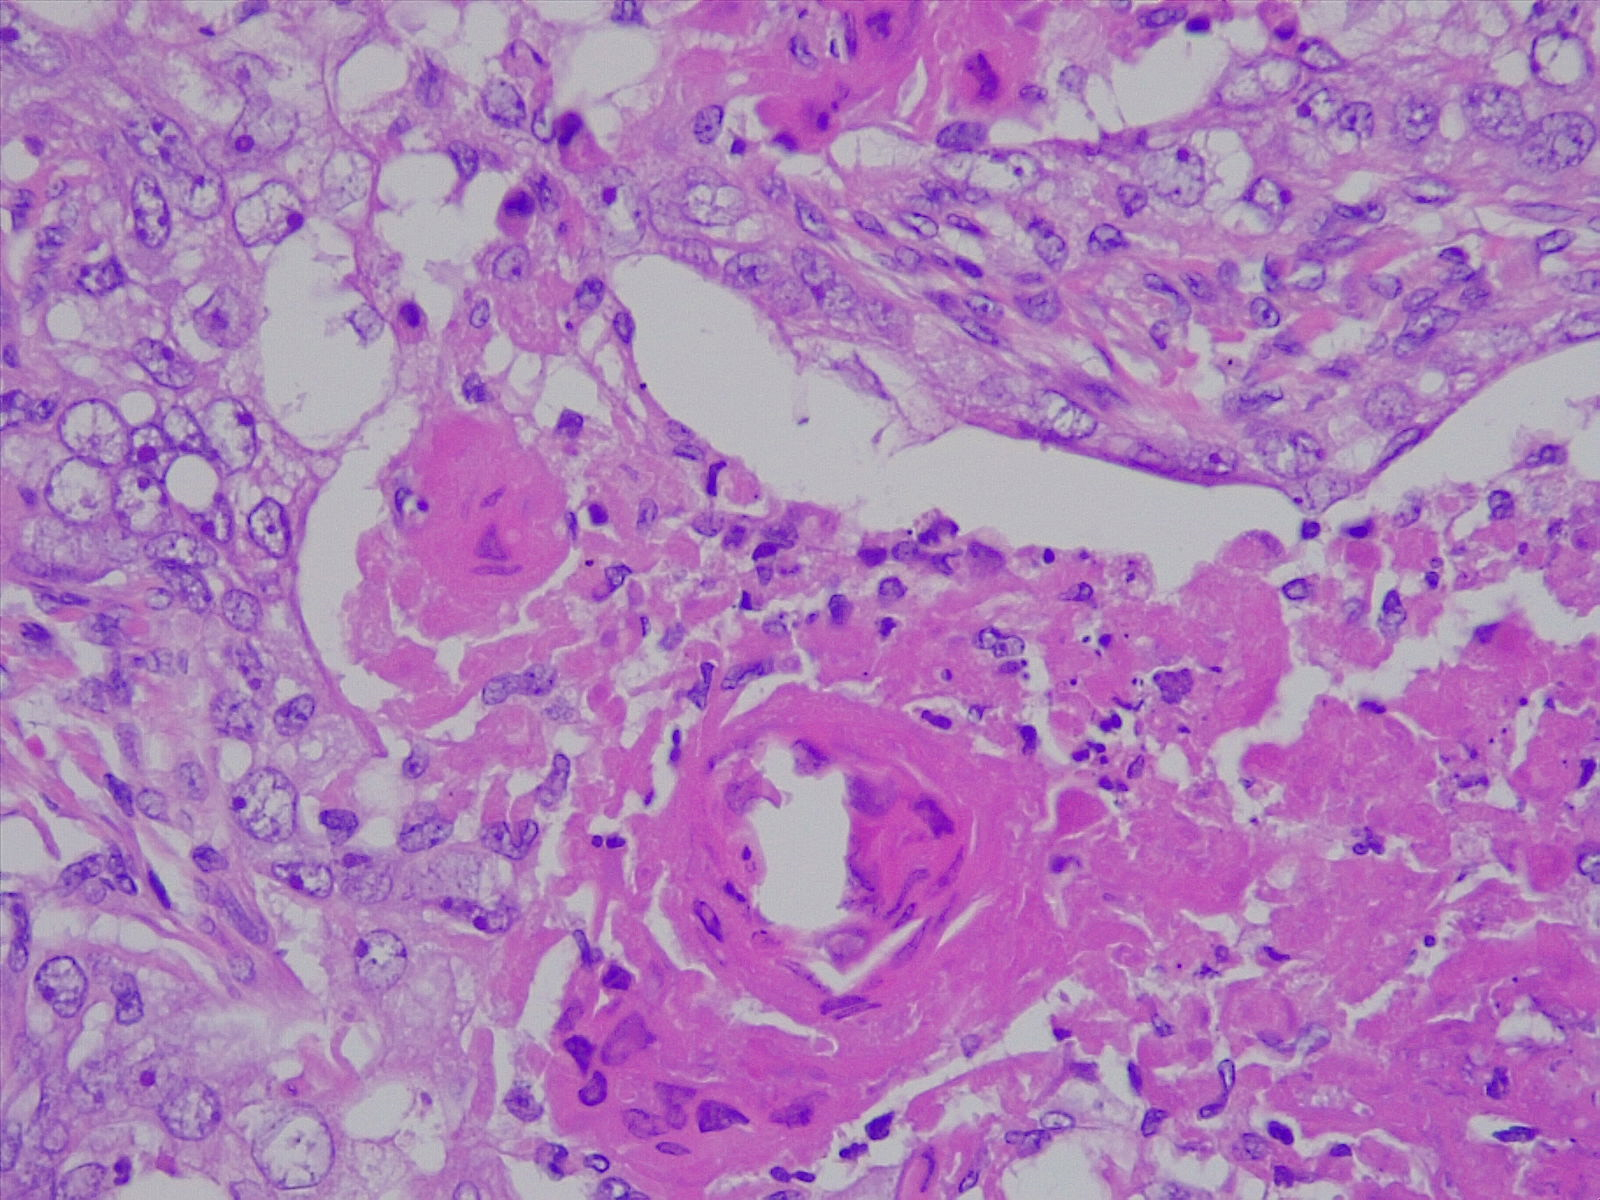
Label: lung squamous cell carcinoma, well differentiated